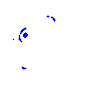
Particle: pion